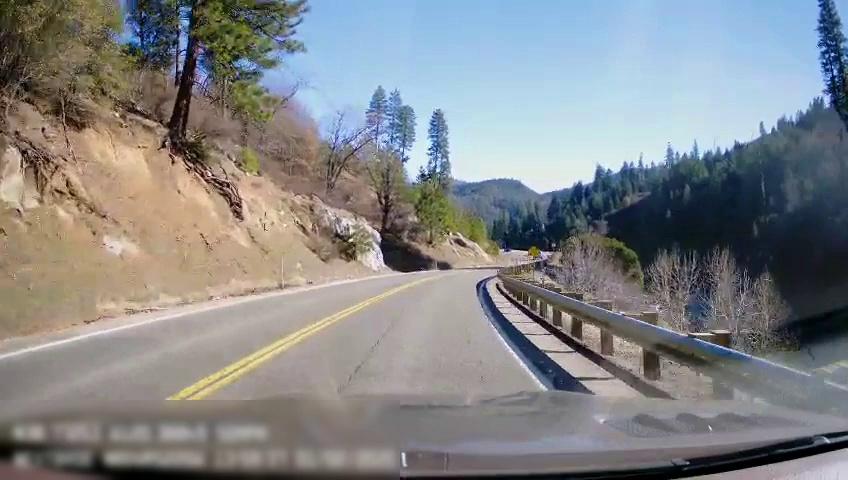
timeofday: Day
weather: Sunny
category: Drivable Space
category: Drivable Space
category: Lanes | Opposite Lane
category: Lanes | Opposite Lane
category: Lanes | Current Lane
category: Traffic | Signs